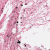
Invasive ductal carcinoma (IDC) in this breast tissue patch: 0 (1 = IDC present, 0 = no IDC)